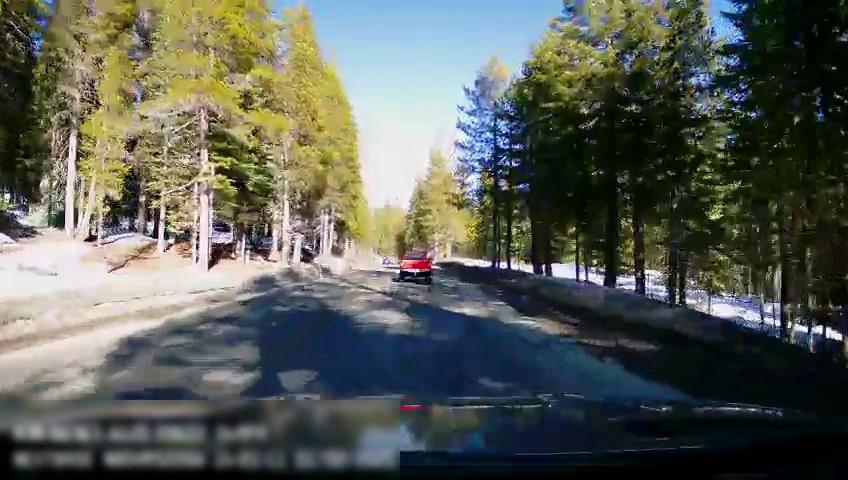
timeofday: Day
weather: Sunny
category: Drivable Space
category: Vehicles | Truck